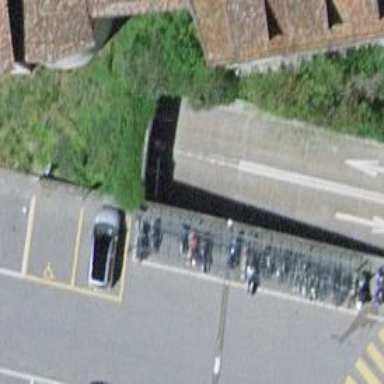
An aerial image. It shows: Entrance to multi-storey parking facility.